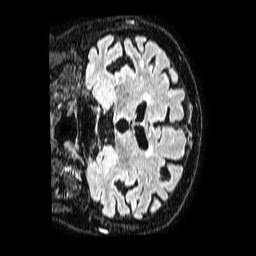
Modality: FLAIR
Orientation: coronal
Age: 76
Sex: male
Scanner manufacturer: philips
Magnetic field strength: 1.5 T
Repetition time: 4.8 s
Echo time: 0.3 s